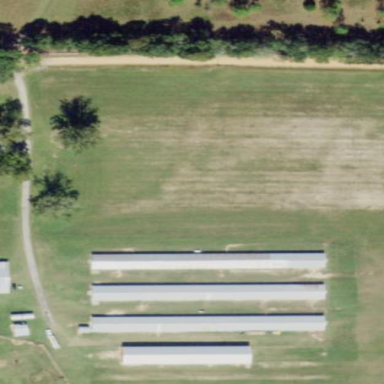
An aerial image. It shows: Poultry farmyard is depicted in the image.